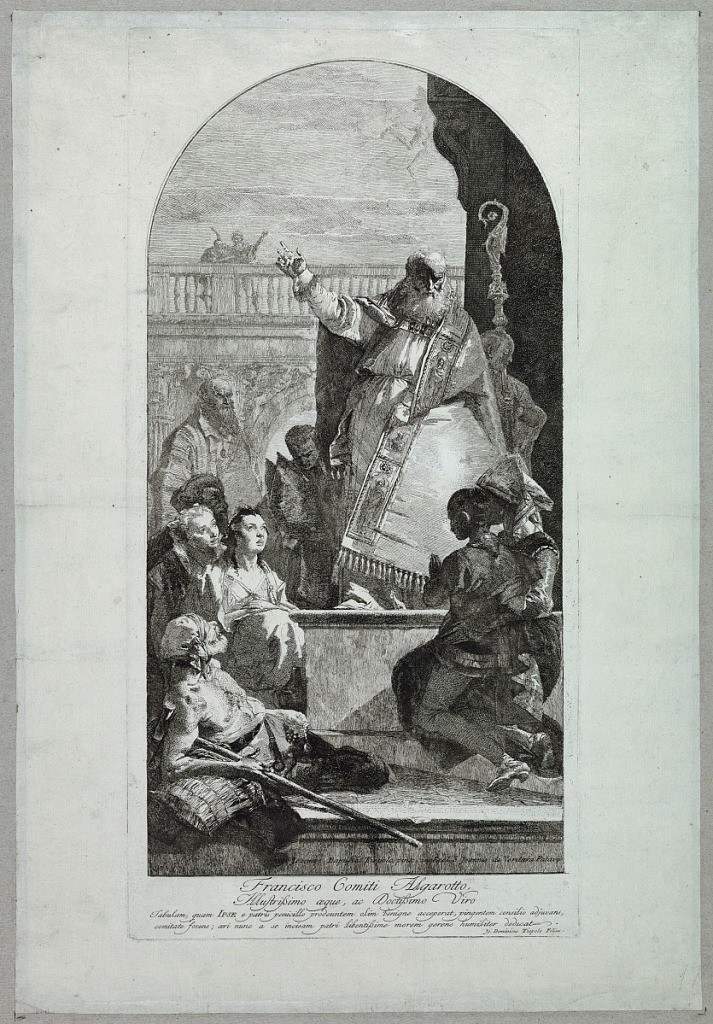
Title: Saint Paulinus Preaching
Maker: Giovanni Battista Tiepolo, Italian, 1692 - 1770
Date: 1750–1780
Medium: Etching
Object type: Print
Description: First state, before the number